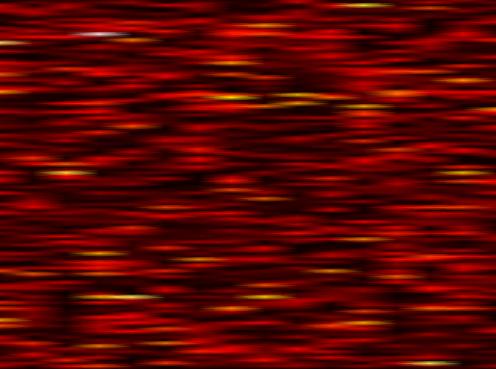
Label: WOLA